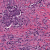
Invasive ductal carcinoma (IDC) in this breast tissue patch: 1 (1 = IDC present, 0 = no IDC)